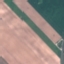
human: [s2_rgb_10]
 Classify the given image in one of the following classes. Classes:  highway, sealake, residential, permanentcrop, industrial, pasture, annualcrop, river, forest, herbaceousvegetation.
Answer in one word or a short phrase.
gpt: AnnualCrop